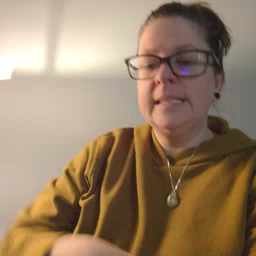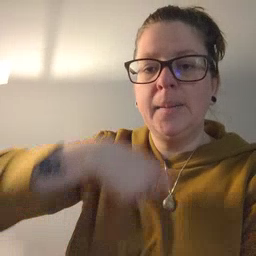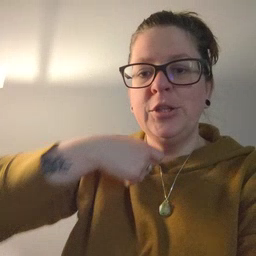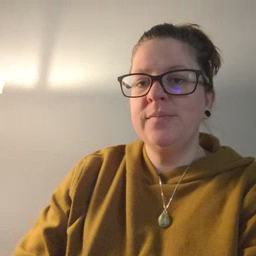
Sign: zipper